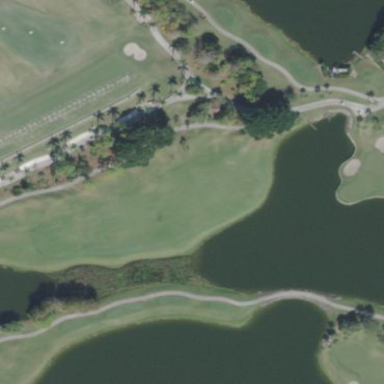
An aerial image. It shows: Water hazard on golf course. The hazard is natural water feature.